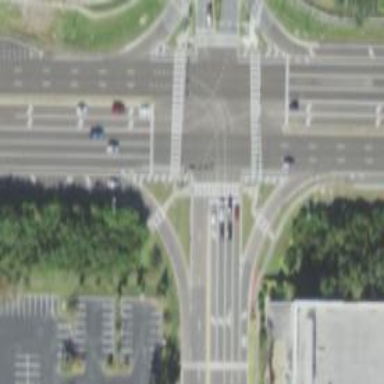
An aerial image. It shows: Marked crossing on footway.